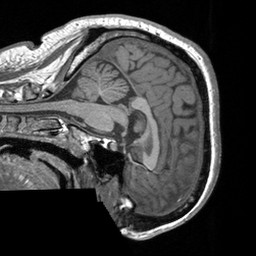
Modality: T1w
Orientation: sagittal
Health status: ill
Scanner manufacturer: siemens
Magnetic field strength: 3 T
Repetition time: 1.7 s
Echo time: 0.00254 s